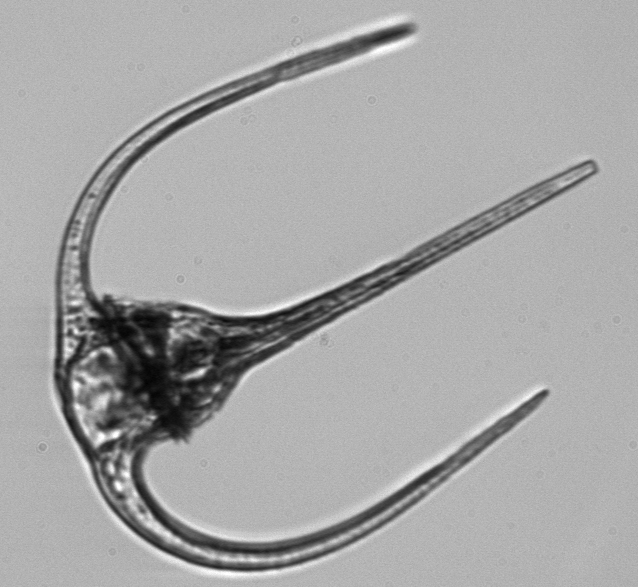
Label: Tripos